Question: I want to create a half transparent image with a empty rectangle at the middle like below:

How do I achieve this? Thanks
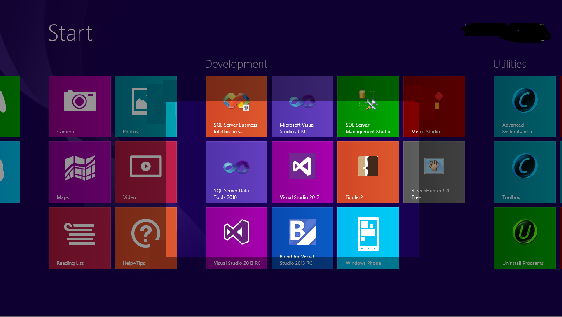
Answer: The easiest and more flexible way (it will allow you to use percentage or fix position and size) might just be to use 4 rectangle like this:
'''
<Grid Opacity="0.5">
<Grid.RowDefinitions>
<RowDefinition Height="*"/>
<RowDefinition Height="150"/>
<RowDefinition Height="*"/>
</Grid.RowDefinitions>
<Grid.ColumnDefinitions>
<ColumnDefinition Width="*"/>
<ColumnDefinition Width="250"/>
<ColumnDefinition Width="*"/>
</Grid.ColumnDefinitions>
<Rectangle Fill="Black" Grid.ColumnSpan="3"/>
<Rectangle Fill="Black" Grid.Row="1"/>
<Rectangle Fill="Black" Grid.Row="2" Grid.ColumnSpan="3"/>
<Rectangle Fill="Black" Grid.Row="1" Grid.Column="2"/>
</Grid>
'''
or you could use a Path Geometry:
'''
<Path StrokeThickness="0" Fill="Black" Opacity=".5" >
<Path.Data>
<GeometryGroup FillRule="EvenOdd">
<RectangleGeometry Rect="50,50,100,100" />
<RectangleGeometry Rect="0,0,300,200" />
</GeometryGroup>
</Path.Data>
</Path>
'''